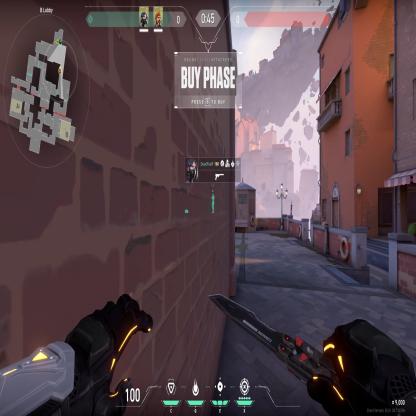
Label: dropped spike ; teammate